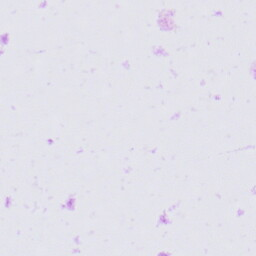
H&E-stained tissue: Prostate